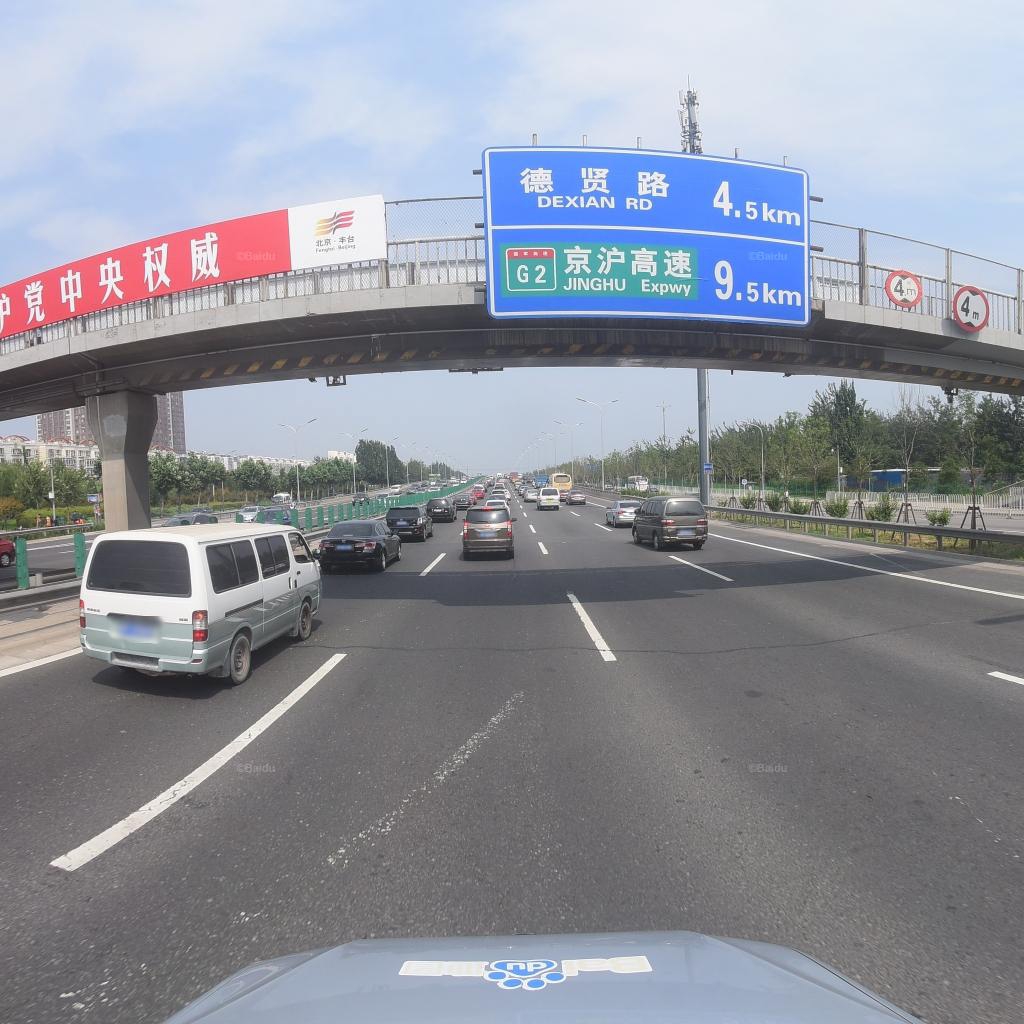
Region: Fengtai
Road damage annotations: transverse patch